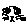
Label: cat